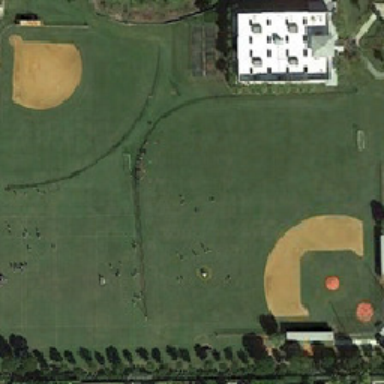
Two baseball fields side by side .